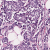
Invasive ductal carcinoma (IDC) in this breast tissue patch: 1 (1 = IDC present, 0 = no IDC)